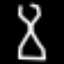
Label: hourglass